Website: slack
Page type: payment
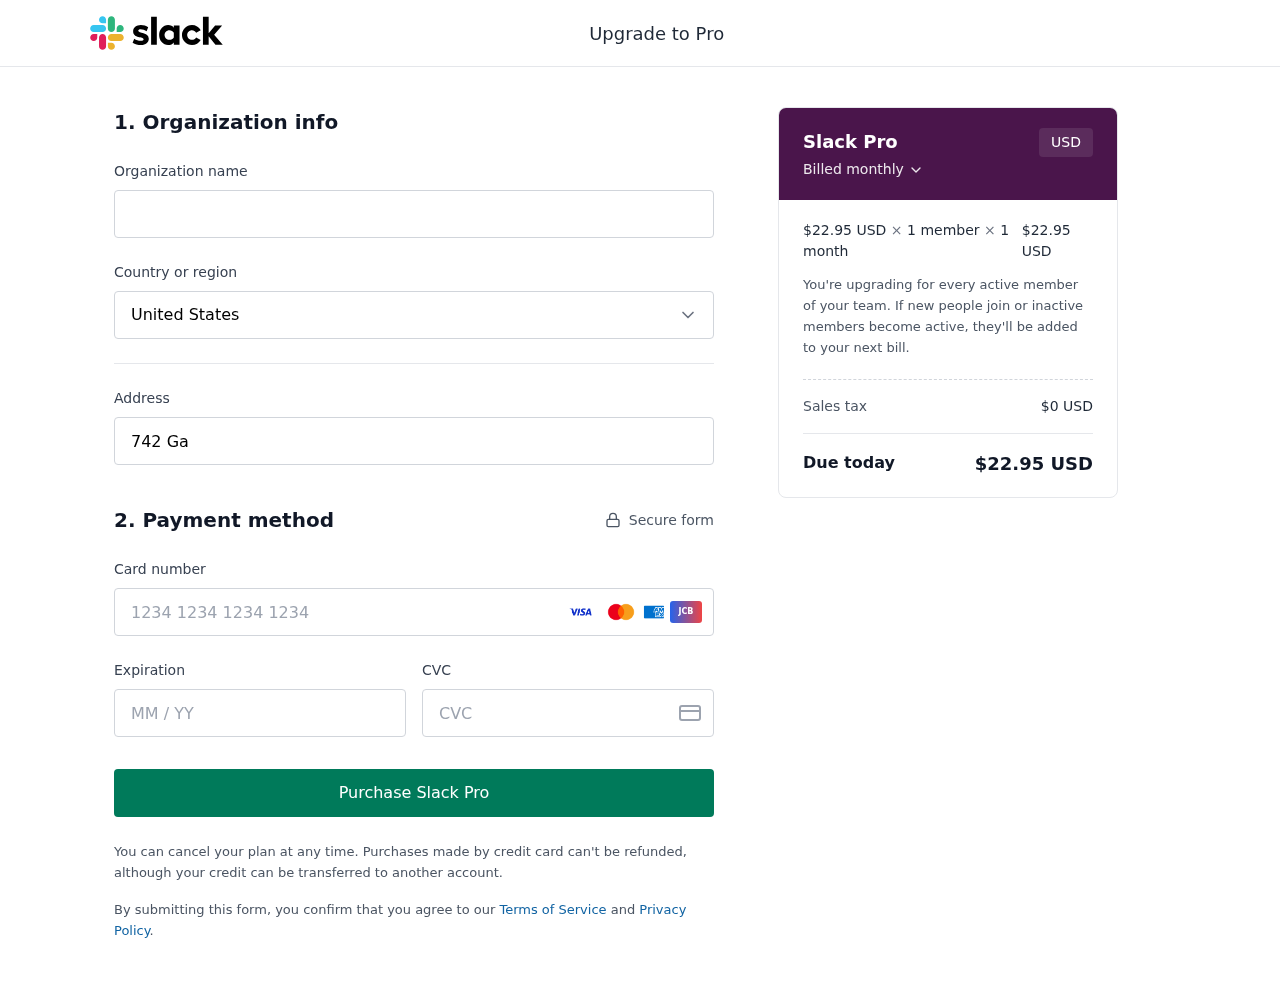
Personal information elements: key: PII_CARD_CVV
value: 432
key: PII_CARD_EXPIRY
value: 03/26
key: PII_CARD_NUMBER
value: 2257 0040 2901 4550
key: PII_COUNTRY
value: United States
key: PII_STREET
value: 742 Garrett Villages Apt. 047
Product elements: key: PRODUCT1_PRICE
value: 22.95
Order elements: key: ORDER_SUBTOTAL
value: $22.95 USD
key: ORDER_TAX
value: $0 USD
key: ORDER_TOTAL
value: $22.95 USD